Question: I'm using the CMFCMenuBar class to display my main frame menu, the menu contains access keys like "&File" when the user press Alt + F It will open the File menu, but this is not working for me it shows a line under the access key and after pressing Alt the first menu item in the main menu highlight and I can navigate using the arrows key (Up, Down, Right, Left) but not the access keys

As we see the menu items has line under the access key but it is not working how to trace it?
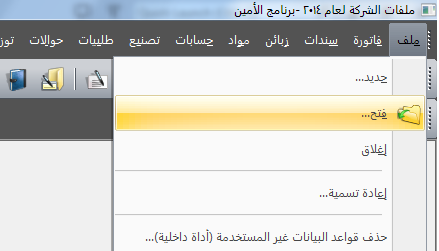
Answer: That was fixed after some search I traced the processing of the key
I reached this MFC code
'''
BOOL CMFCToolBar::TranslateChar(UINT nChar)
{
if (!CKeyboardManager::IsKeyPrintable(nChar))
{
return FALSE;
}
UINT nUpperChar = CKeyboardManager::TranslateCharToUpper(nChar);//this line guided me
CMFCToolBarButton* pButton = NULL;
if (!m_AccelKeys.Lookup(nUpperChar, pButton))
{
return FALSE;
}
ASSERT_VALID(pButton);
// Save animation type and disable animation:
CMFCPopupMenu::ANIMATION_TYPE animType = CMFCPopupMenu::GetAnimationType();
CMFCPopupMenu::SetAnimationType(CMFCPopupMenu::NO_ANIMATION);
BOOL bRes = DropDownMenu(pButton);
// Restore animation:
CMFCPopupMenu::SetAnimationType(animType);
if (bRes)
{
return TRUE;
}
return ProcessCommand(pButton);
}
'''
I traced this line CKeyboardManager::TranslateCharToUpper(nChar);
it start with
'''
UINT __stdcall CKeyboardManager::TranslateCharToUpper(const UINT nChar)
{
if (nChar < VK_NUMPAD0 || nChar > VK_NUMPAD9 ||
(::GetAsyncKeyState(VK_MENU) & 0x8000))
{
if (!CMFCToolBar::m_bExtCharTranslation)
{
'''
I searched for the CMFCToolBar::m_bExtCharTranslation, I got that bug report <URL>
## The Solution
---
we needed the following addition in the startup of the application I put it in the method
'''
CMFCToolBar::m_bExtCharTranslation = TRUE;//it is FALSE by default
'''